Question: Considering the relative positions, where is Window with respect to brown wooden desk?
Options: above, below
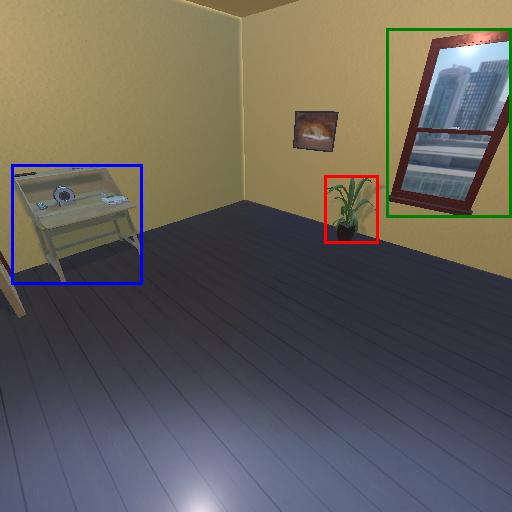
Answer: above